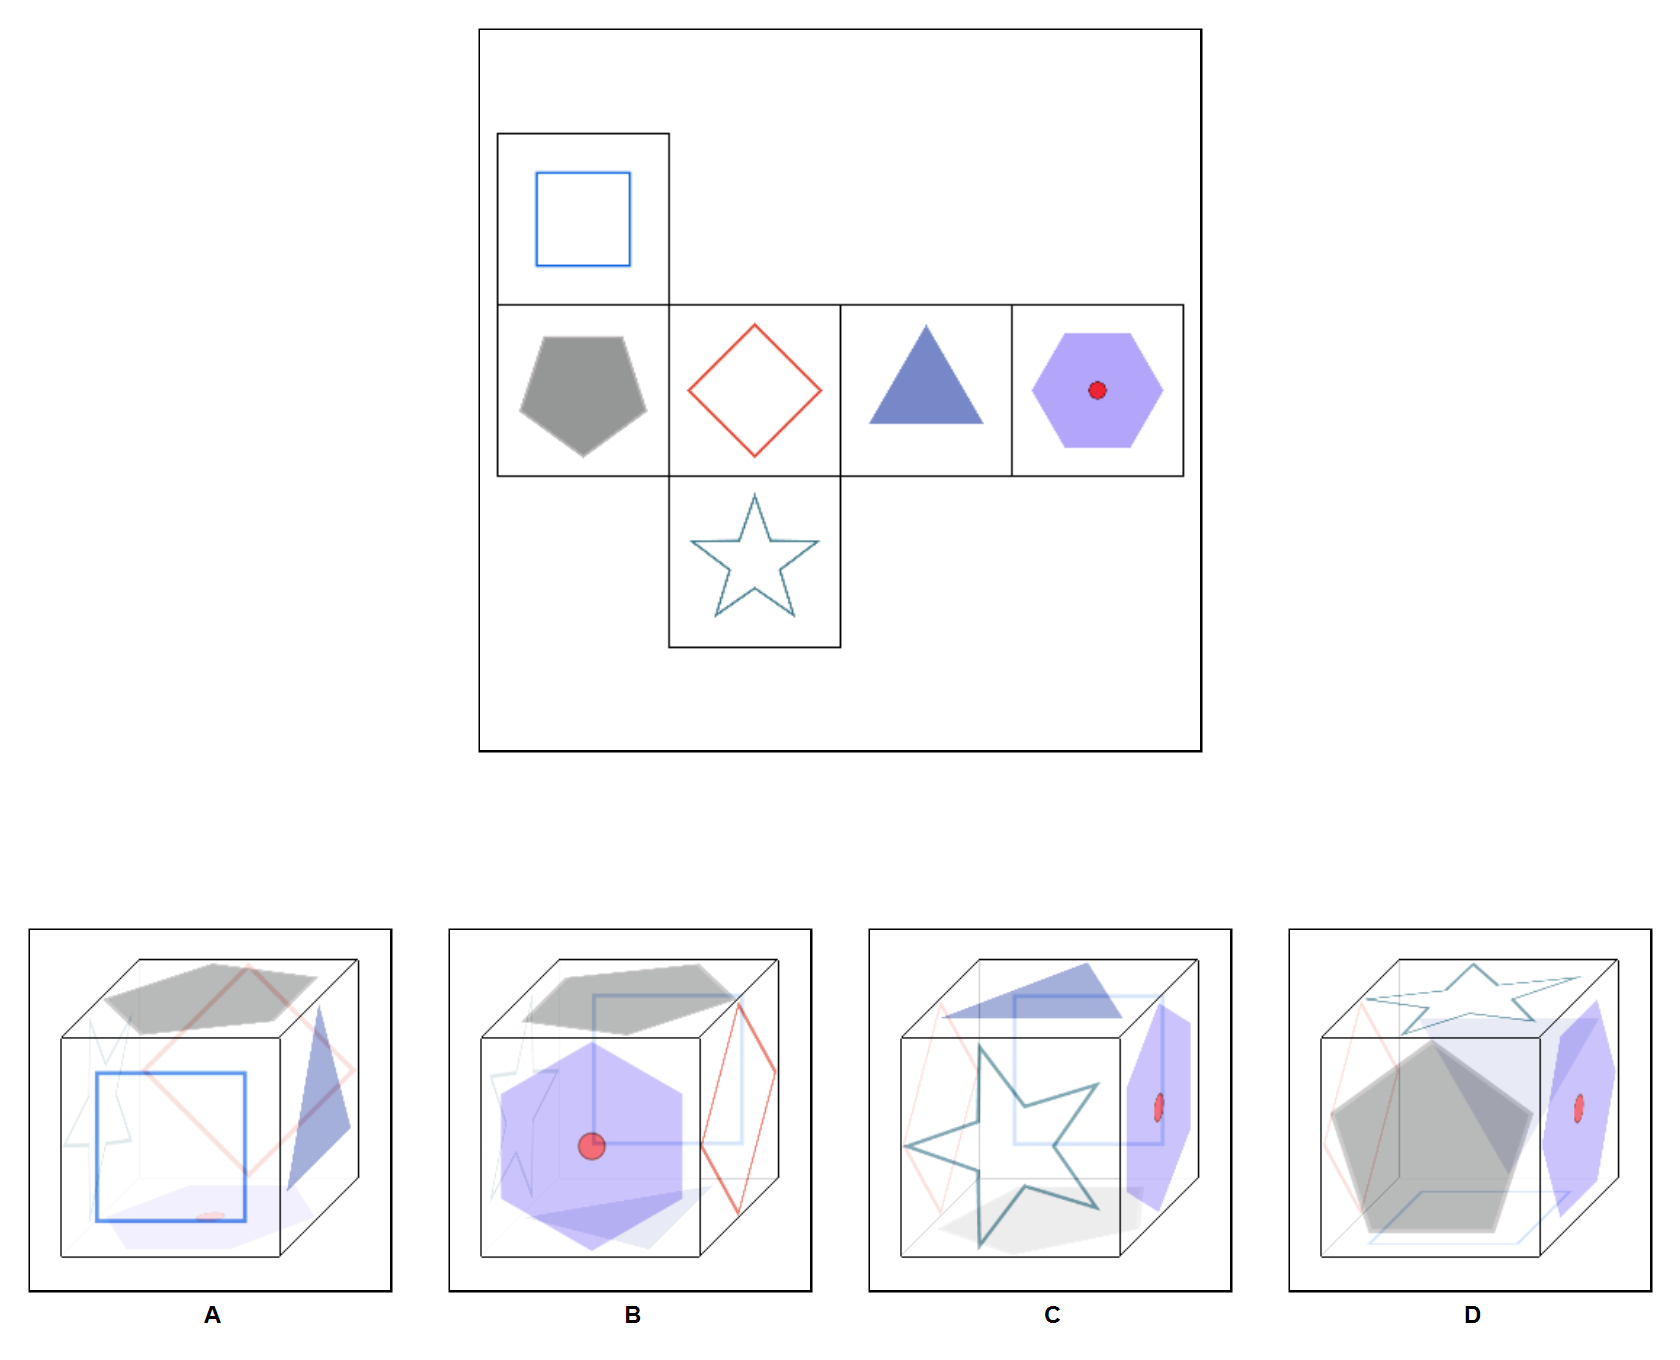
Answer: C